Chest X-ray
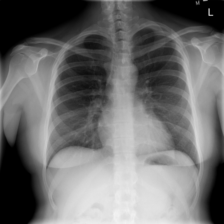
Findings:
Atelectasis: negative
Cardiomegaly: negative
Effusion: negative
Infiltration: positive
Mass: negative
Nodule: negative
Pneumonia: negative
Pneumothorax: negative
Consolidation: negative
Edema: negative
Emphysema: negative
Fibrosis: negative
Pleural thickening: negative
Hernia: negative